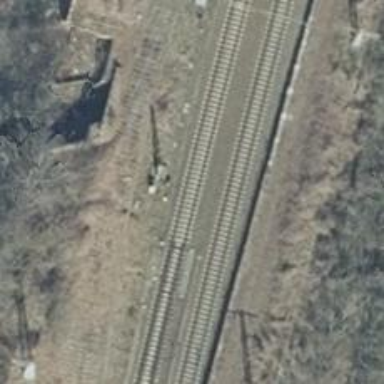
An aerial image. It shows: Railway signal.